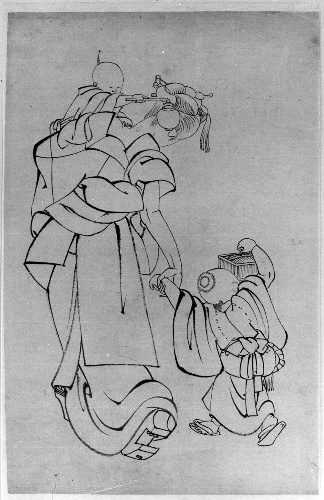
Artist: Katsushika Hokusai
Artist bio: Japanese, Tokyo (Edo) 1760–1849 Tokyo (Edo)
Date: 18th–19th century
Object type: Drawing
Classification: Paintings
Medium: Ink on paper
Culture: Japan
Period: Edo period (1615–1868)
Dimensions: 16 1/4 x 10 1/4 in. (41.3 x 26 cm)
Department: Asian Art
Credit line: Gift of Annette Young, in memory of her brother, Innis Young, 1956
Accession year: 1956
Repository: Metropolitan Museum of Art, New York, NY
Tags: Women|Children|Infants|Mothers